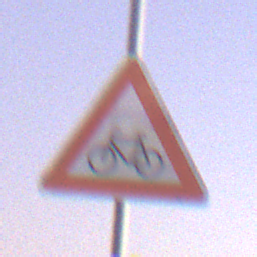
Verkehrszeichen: RadverkehrRechts
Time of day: Dawn
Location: Outdoor (RoadRail)
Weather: Clear
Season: NotSpecified
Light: Natural